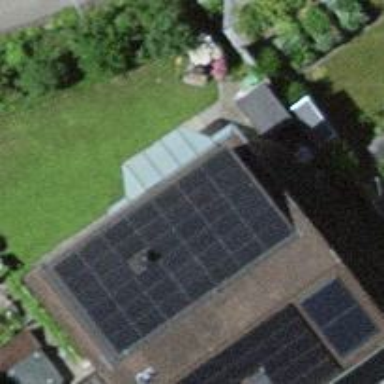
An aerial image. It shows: Solar photovoltaic panel generator.